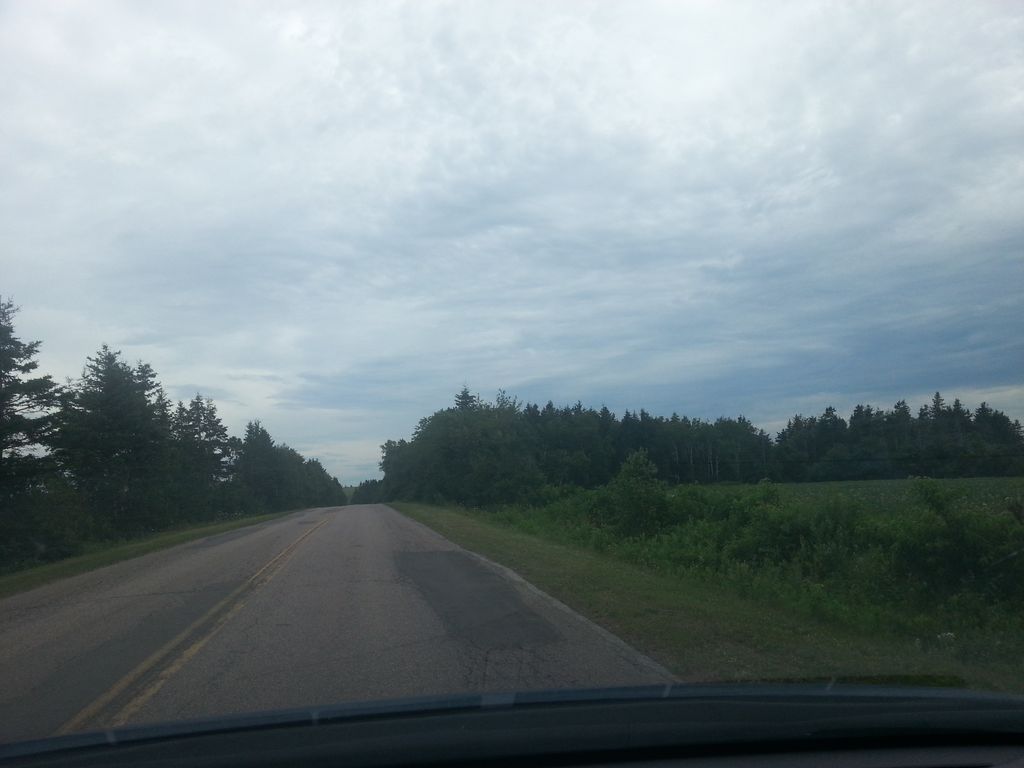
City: charlottetown